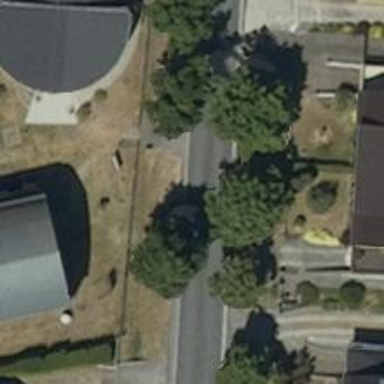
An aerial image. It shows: Broadleaved evergreen tree in its natural setting.